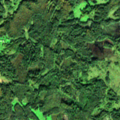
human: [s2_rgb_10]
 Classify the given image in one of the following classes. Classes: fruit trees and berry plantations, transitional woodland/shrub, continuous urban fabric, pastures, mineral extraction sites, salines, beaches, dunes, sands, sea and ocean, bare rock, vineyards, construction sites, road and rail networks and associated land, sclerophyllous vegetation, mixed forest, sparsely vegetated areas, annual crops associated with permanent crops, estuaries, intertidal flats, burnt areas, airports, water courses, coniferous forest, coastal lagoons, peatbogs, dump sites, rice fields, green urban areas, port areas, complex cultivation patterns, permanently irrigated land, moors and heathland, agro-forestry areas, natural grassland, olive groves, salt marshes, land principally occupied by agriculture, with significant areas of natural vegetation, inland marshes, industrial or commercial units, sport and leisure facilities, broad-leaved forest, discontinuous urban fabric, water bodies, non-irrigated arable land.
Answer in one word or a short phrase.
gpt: non-irrigated arable land, land principally occupied by agriculture, with significant areas of natural vegetation, broad-leaved forest